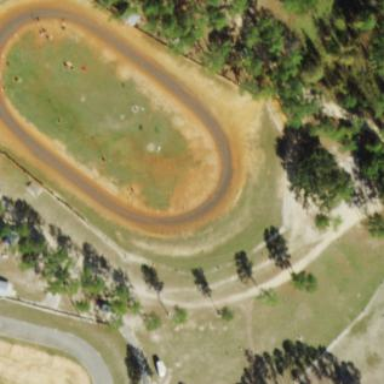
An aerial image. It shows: Sports center specializing in motorsports.